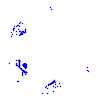
Particle: electron